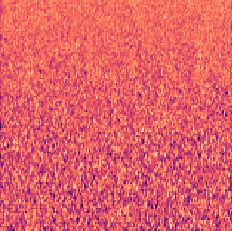
Sound class: Cow